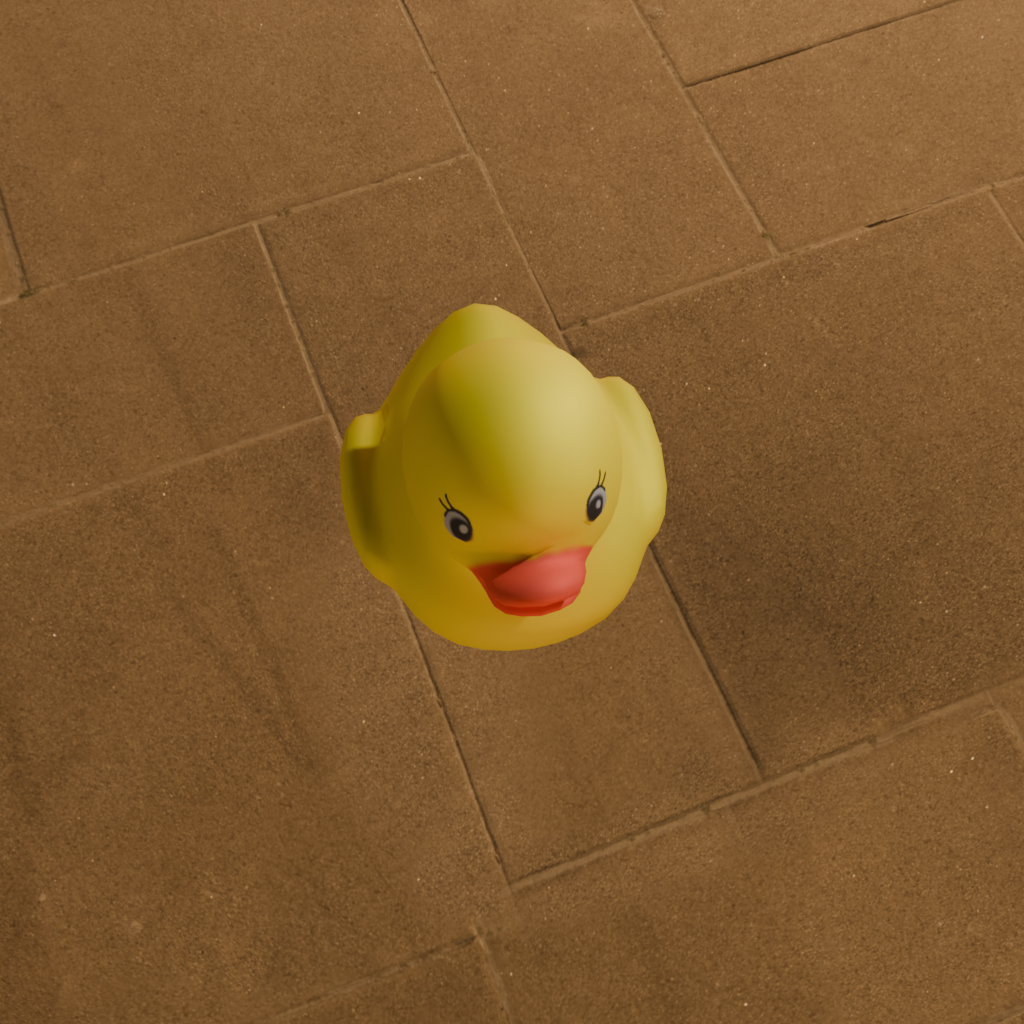
an image of a yellow rubber duck seen from <front_top> in a coastal promenade at night illuminated with streetlights and ocean view.